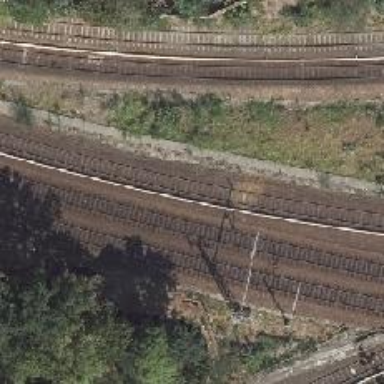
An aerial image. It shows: Light rail railway line with electrified rails.